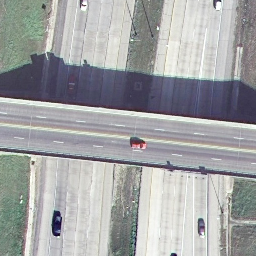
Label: overpass